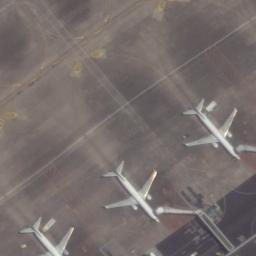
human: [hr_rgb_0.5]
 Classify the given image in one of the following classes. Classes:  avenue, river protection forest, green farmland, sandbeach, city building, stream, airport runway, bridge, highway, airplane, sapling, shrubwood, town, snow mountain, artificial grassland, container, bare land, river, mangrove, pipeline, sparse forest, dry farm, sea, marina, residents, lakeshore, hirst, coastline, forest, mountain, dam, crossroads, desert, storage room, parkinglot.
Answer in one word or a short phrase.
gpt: airplane